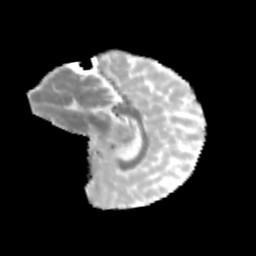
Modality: MD
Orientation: sagittal
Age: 10
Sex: male
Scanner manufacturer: siemens
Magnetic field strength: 3 T
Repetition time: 3.8 s
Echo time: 0.07 s